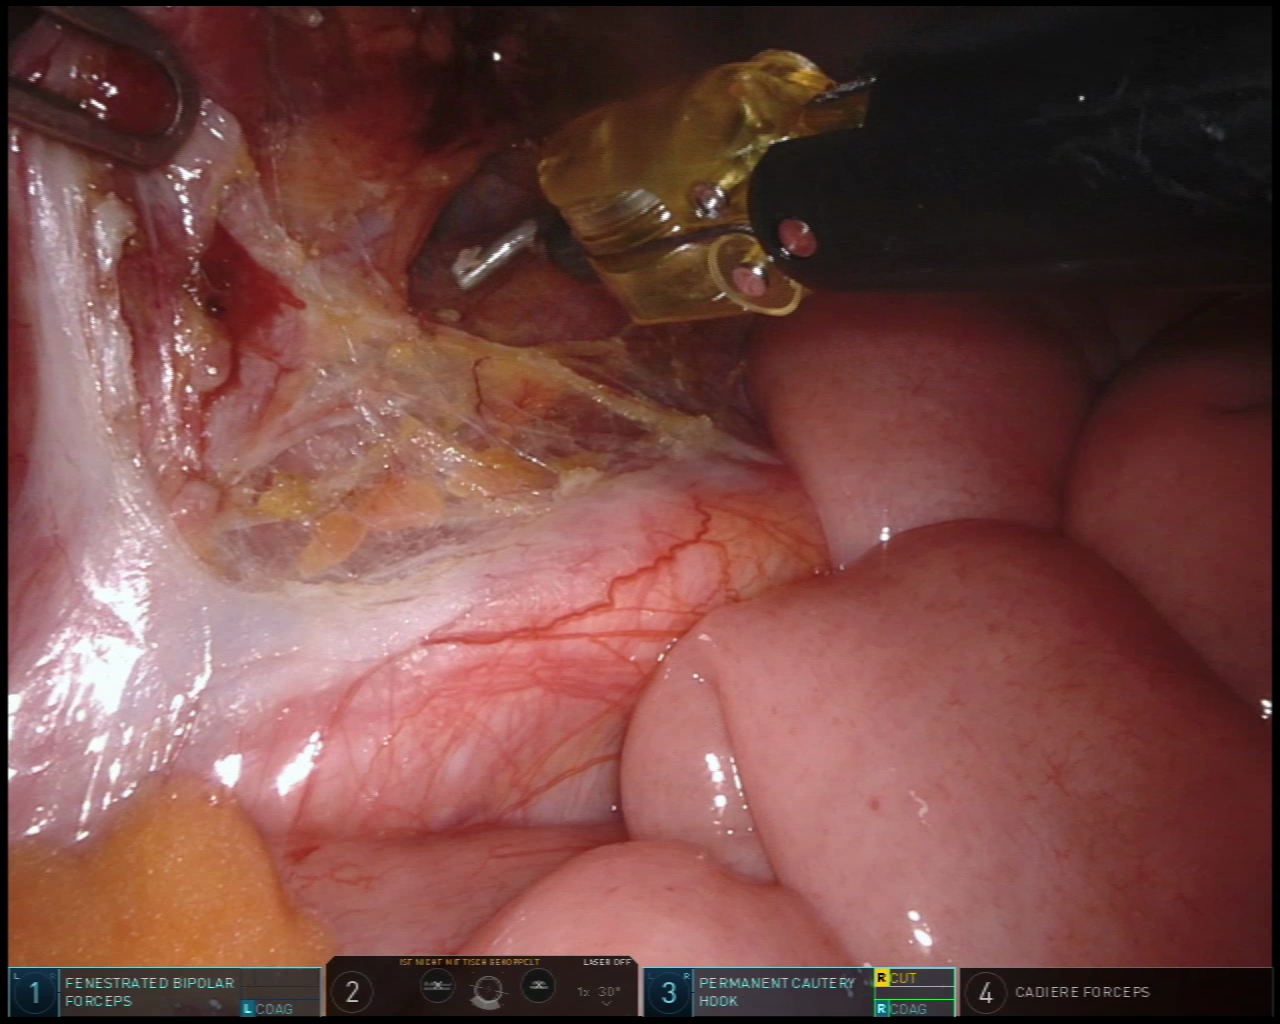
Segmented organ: small_intestine
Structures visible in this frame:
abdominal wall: yes
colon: no
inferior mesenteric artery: no
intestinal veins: no
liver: no
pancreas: no
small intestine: yes
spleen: no
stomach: no
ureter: yes
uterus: no
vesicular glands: no